Question: I am having problem in drop down. When I select default value --select-- in drop down it render whole form.
'''
<%= render 'leave_applies/sidebar' %>
<% content_for :script do %>
<%= javascript_include_tag :leave_applies %>
<% end %>
<div class='row-fluid clear'>
<div class='box gradient'>
<div class='title'>
<h3 style='margin-left:1em'>Leave Summary</h3>
</div>
<div class='content'>
<div class="control-group string optional student_gender">
<label class="string optional control-label" for="student_gender">Teacher Code</label>
<div class="controls">
<%= select_tag "leaves", options_from_collection_for_select(Teacher.all, "id", "teacher_code"), :prompt => "--Select Employee No--" %>
</div>
</div>
<div id = "leaves_apply">
</div>
</div>
</div>
</div>
'''
In this code when I select "--Select Employee No--" it render whole page

Js code
'''
$("#leaves").change(function(){
var url = '/leave_summary?summary=' + $(this).val()+''
$.ajax({
url: url,
dataType: 'html',
type: 'GET',
success: function(data){
$("#leaves_apply").html(data);
}
});
})
'''
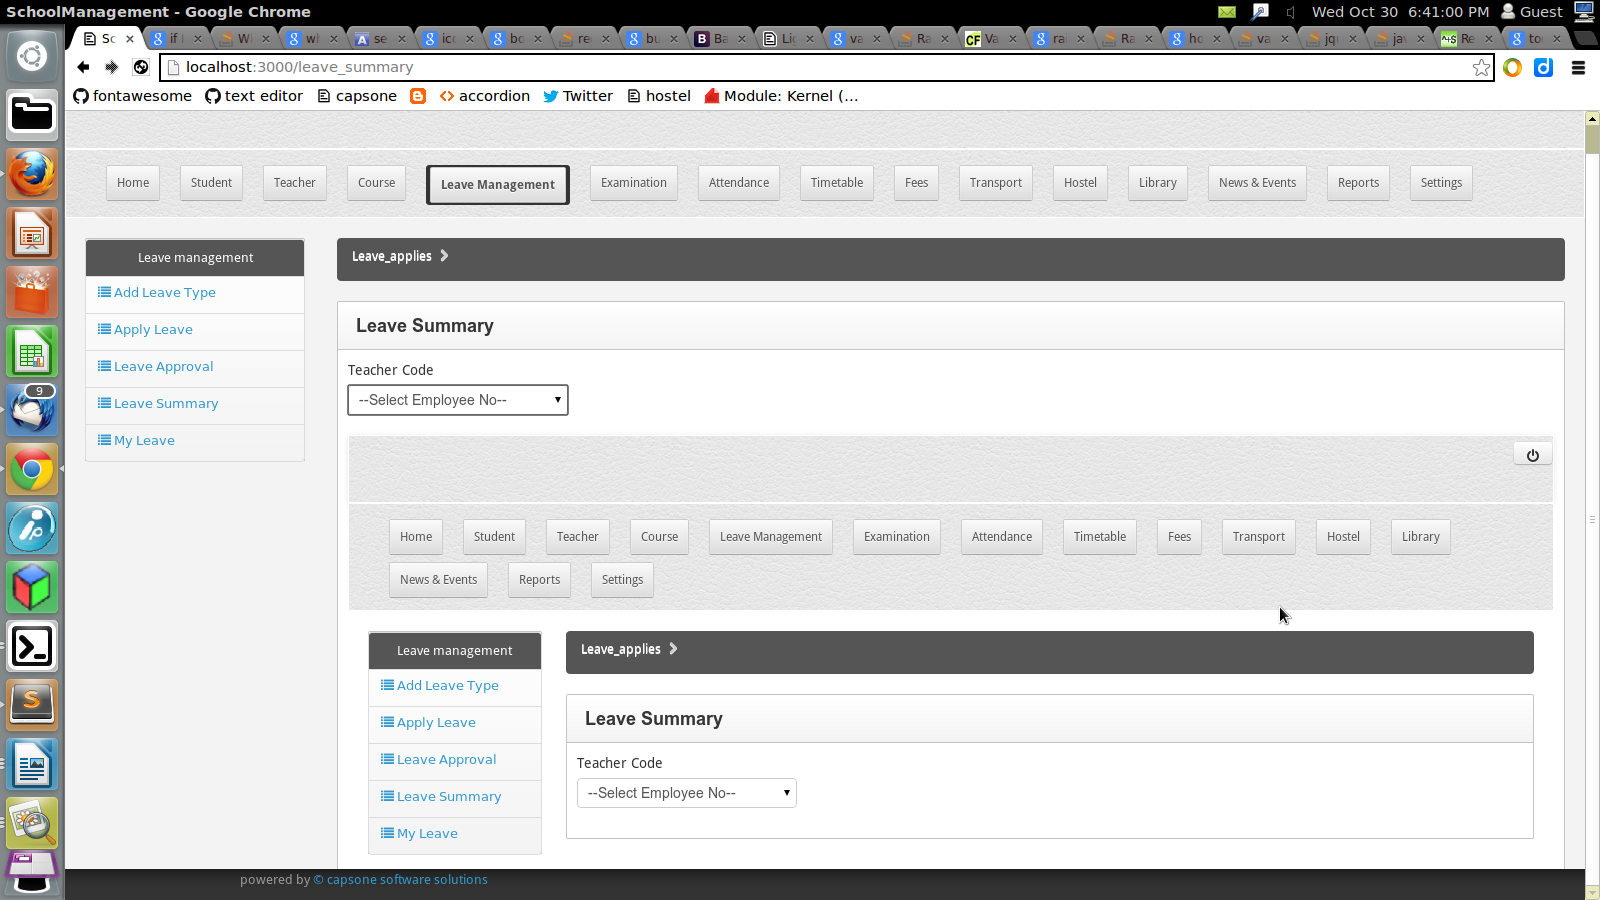
Answer: You have to check before submitting ajax request wether value is empty or not based on that fire ajax query
'''
$("#leaves").change(function(){
if($(this).val() != "" )
{
var url = '/leave_summary?summary=' + $(this).val()+''
$.ajax({
url: url,
dataType: 'html',
type: 'GET',
success: function(data){
$("#leaves_apply").html(data);
}
});
}
})
'''